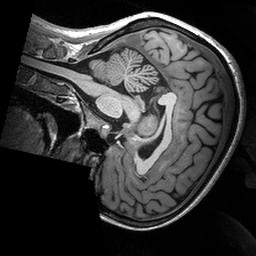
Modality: T1w
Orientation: sagittal
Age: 31
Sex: female
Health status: healthy
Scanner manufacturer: siemens
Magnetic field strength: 3 T
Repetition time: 2.53 s
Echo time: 0.00288 s